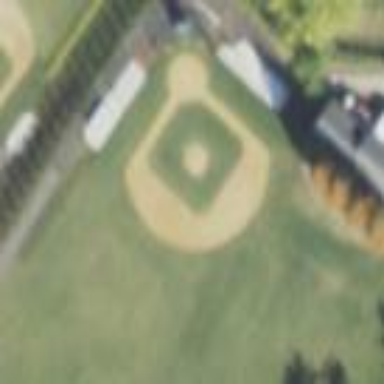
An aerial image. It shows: Baseball pitch for leisure land activities.